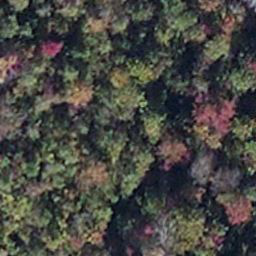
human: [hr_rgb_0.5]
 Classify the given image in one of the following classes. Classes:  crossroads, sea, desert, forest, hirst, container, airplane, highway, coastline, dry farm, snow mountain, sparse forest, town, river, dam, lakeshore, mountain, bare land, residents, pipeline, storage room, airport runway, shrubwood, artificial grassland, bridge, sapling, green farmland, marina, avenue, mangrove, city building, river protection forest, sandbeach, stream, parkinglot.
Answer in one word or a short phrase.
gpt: mangrove